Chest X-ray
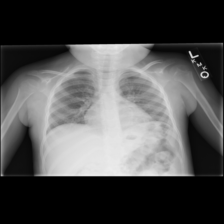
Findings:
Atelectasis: negative
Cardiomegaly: negative
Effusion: negative
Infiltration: negative
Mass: negative
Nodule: negative
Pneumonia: negative
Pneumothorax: negative
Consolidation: negative
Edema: negative
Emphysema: negative
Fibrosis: negative
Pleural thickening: negative
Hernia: negative